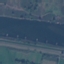
Land use / land cover class: River